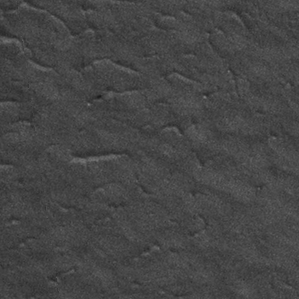
Label: frost